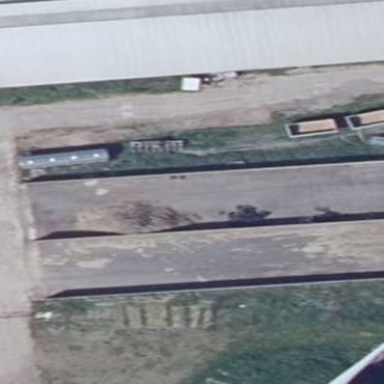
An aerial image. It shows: Bunker silo.